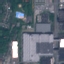
Land use / land cover: Industrial